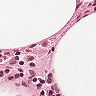
Metastatic tissue present: no